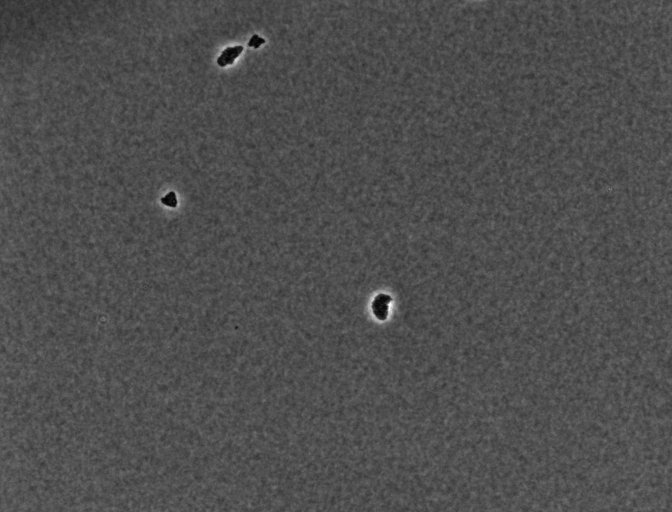
Phase contrast microscopy, 20x objective, 3 h incubation